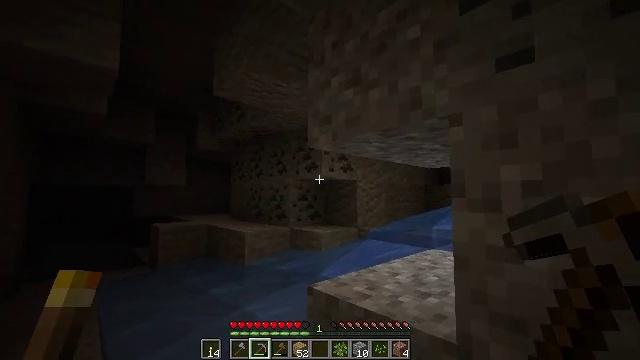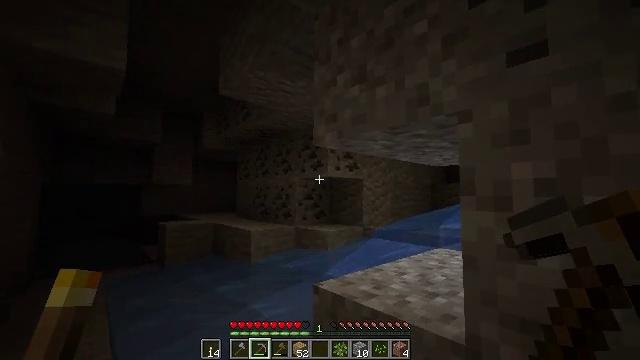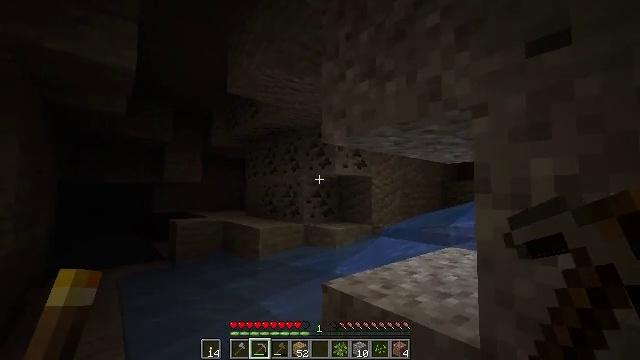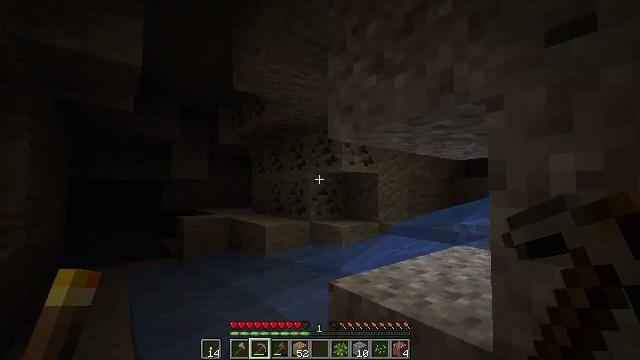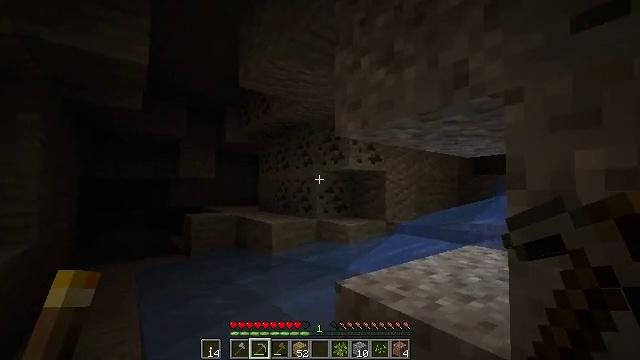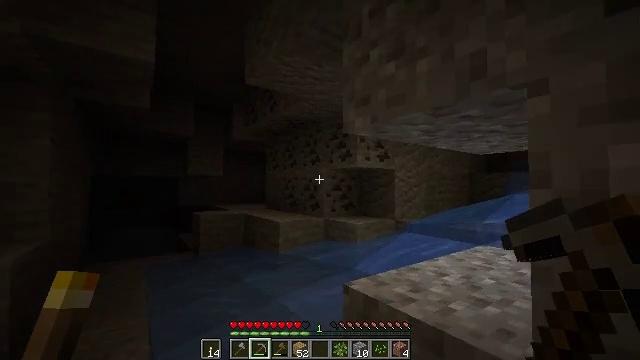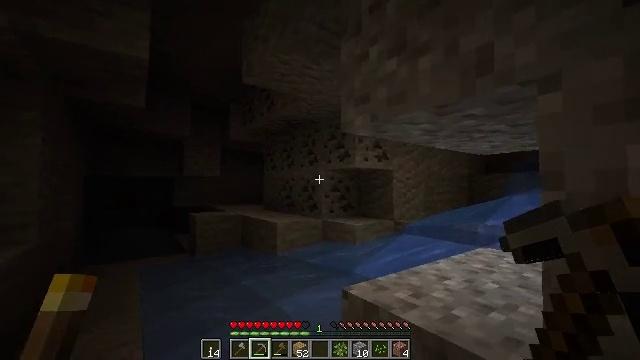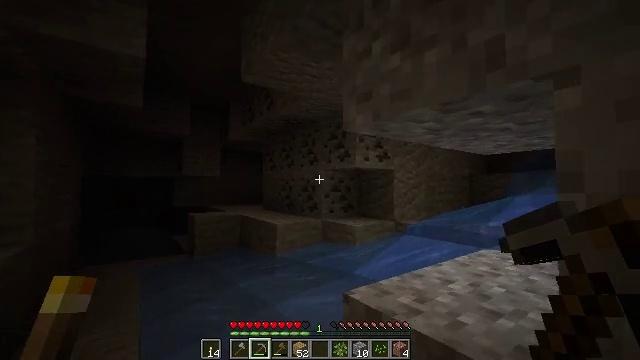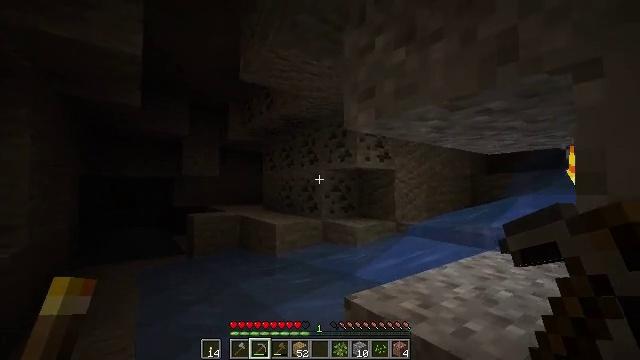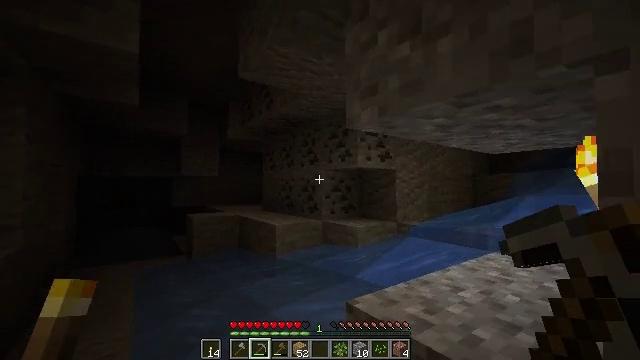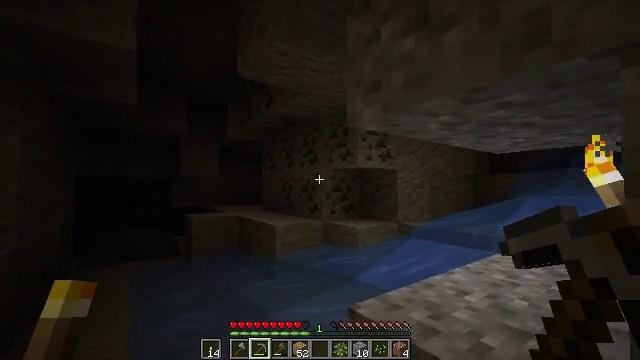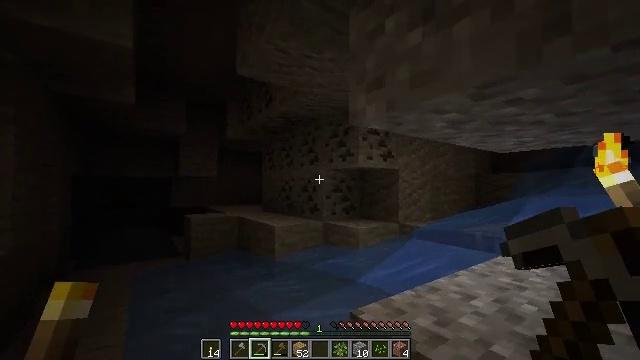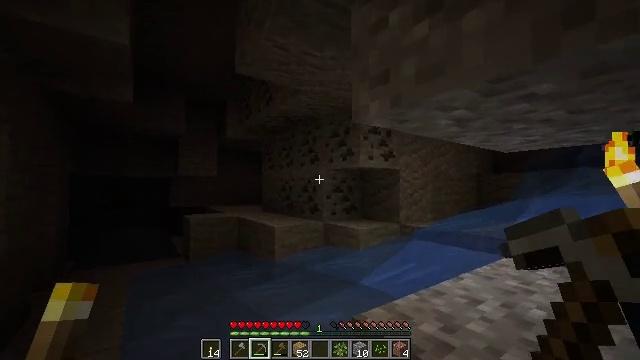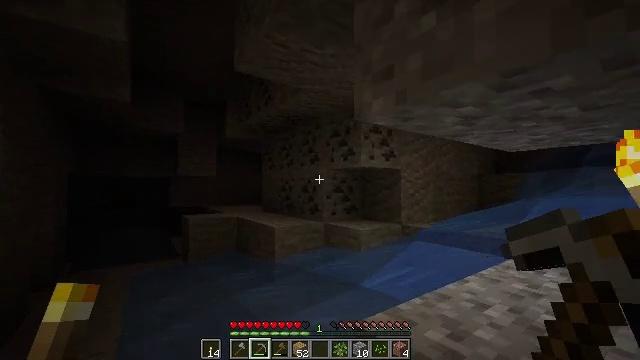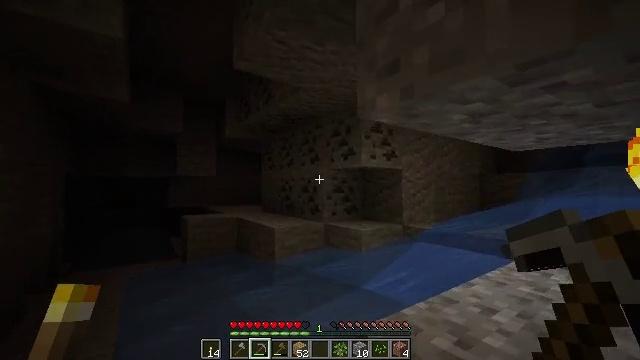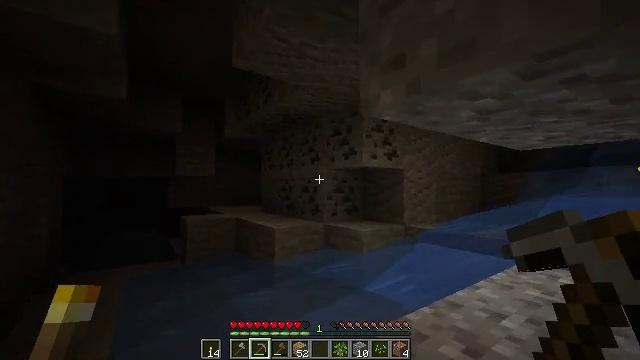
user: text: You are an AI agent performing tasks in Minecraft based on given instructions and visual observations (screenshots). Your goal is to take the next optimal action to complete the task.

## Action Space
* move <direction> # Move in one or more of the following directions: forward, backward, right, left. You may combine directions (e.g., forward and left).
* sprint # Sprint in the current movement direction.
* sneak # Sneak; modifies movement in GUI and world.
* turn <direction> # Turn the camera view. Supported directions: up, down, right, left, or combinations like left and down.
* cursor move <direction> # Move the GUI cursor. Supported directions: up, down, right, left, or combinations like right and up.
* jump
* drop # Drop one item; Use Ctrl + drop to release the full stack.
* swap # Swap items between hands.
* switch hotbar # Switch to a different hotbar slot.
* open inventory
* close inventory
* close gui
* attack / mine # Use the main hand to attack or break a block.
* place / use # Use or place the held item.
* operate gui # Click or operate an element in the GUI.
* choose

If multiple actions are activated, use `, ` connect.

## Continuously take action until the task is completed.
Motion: motion action
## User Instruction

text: Collect coal by mining the ore.
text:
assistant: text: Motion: move forward, turn left
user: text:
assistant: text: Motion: move forward, turn left
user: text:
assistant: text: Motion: move forward, turn left
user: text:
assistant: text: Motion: move forward, turn left
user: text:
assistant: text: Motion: move forward, turn left
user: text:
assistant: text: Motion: move forward
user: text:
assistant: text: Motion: move forward
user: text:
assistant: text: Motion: move forward
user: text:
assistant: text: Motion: move forward
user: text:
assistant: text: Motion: move forward
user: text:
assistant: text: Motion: move forward
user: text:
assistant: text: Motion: move forward
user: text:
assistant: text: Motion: move forward
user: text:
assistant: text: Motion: move forward
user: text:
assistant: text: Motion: move forward
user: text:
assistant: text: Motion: move forward and move left, turn left
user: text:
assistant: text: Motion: move forward and move left, turn left
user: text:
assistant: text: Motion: move forward and move left, turn left
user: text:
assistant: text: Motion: move forward and move left, turn left
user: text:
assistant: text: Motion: move forward and move left, turn left
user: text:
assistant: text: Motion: move forward and move left, turn left
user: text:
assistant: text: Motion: move forward and move left
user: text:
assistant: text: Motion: move forward and move left
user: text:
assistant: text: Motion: move forward and move left
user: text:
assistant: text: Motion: move forward and move left
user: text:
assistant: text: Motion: move forward and move left
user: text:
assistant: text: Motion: move forward and move left, turn down
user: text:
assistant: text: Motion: move forward, turn right and down
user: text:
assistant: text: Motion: move forward, turn down
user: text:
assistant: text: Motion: move forward, turn down